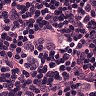
Metastatic tissue present: yes